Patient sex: F
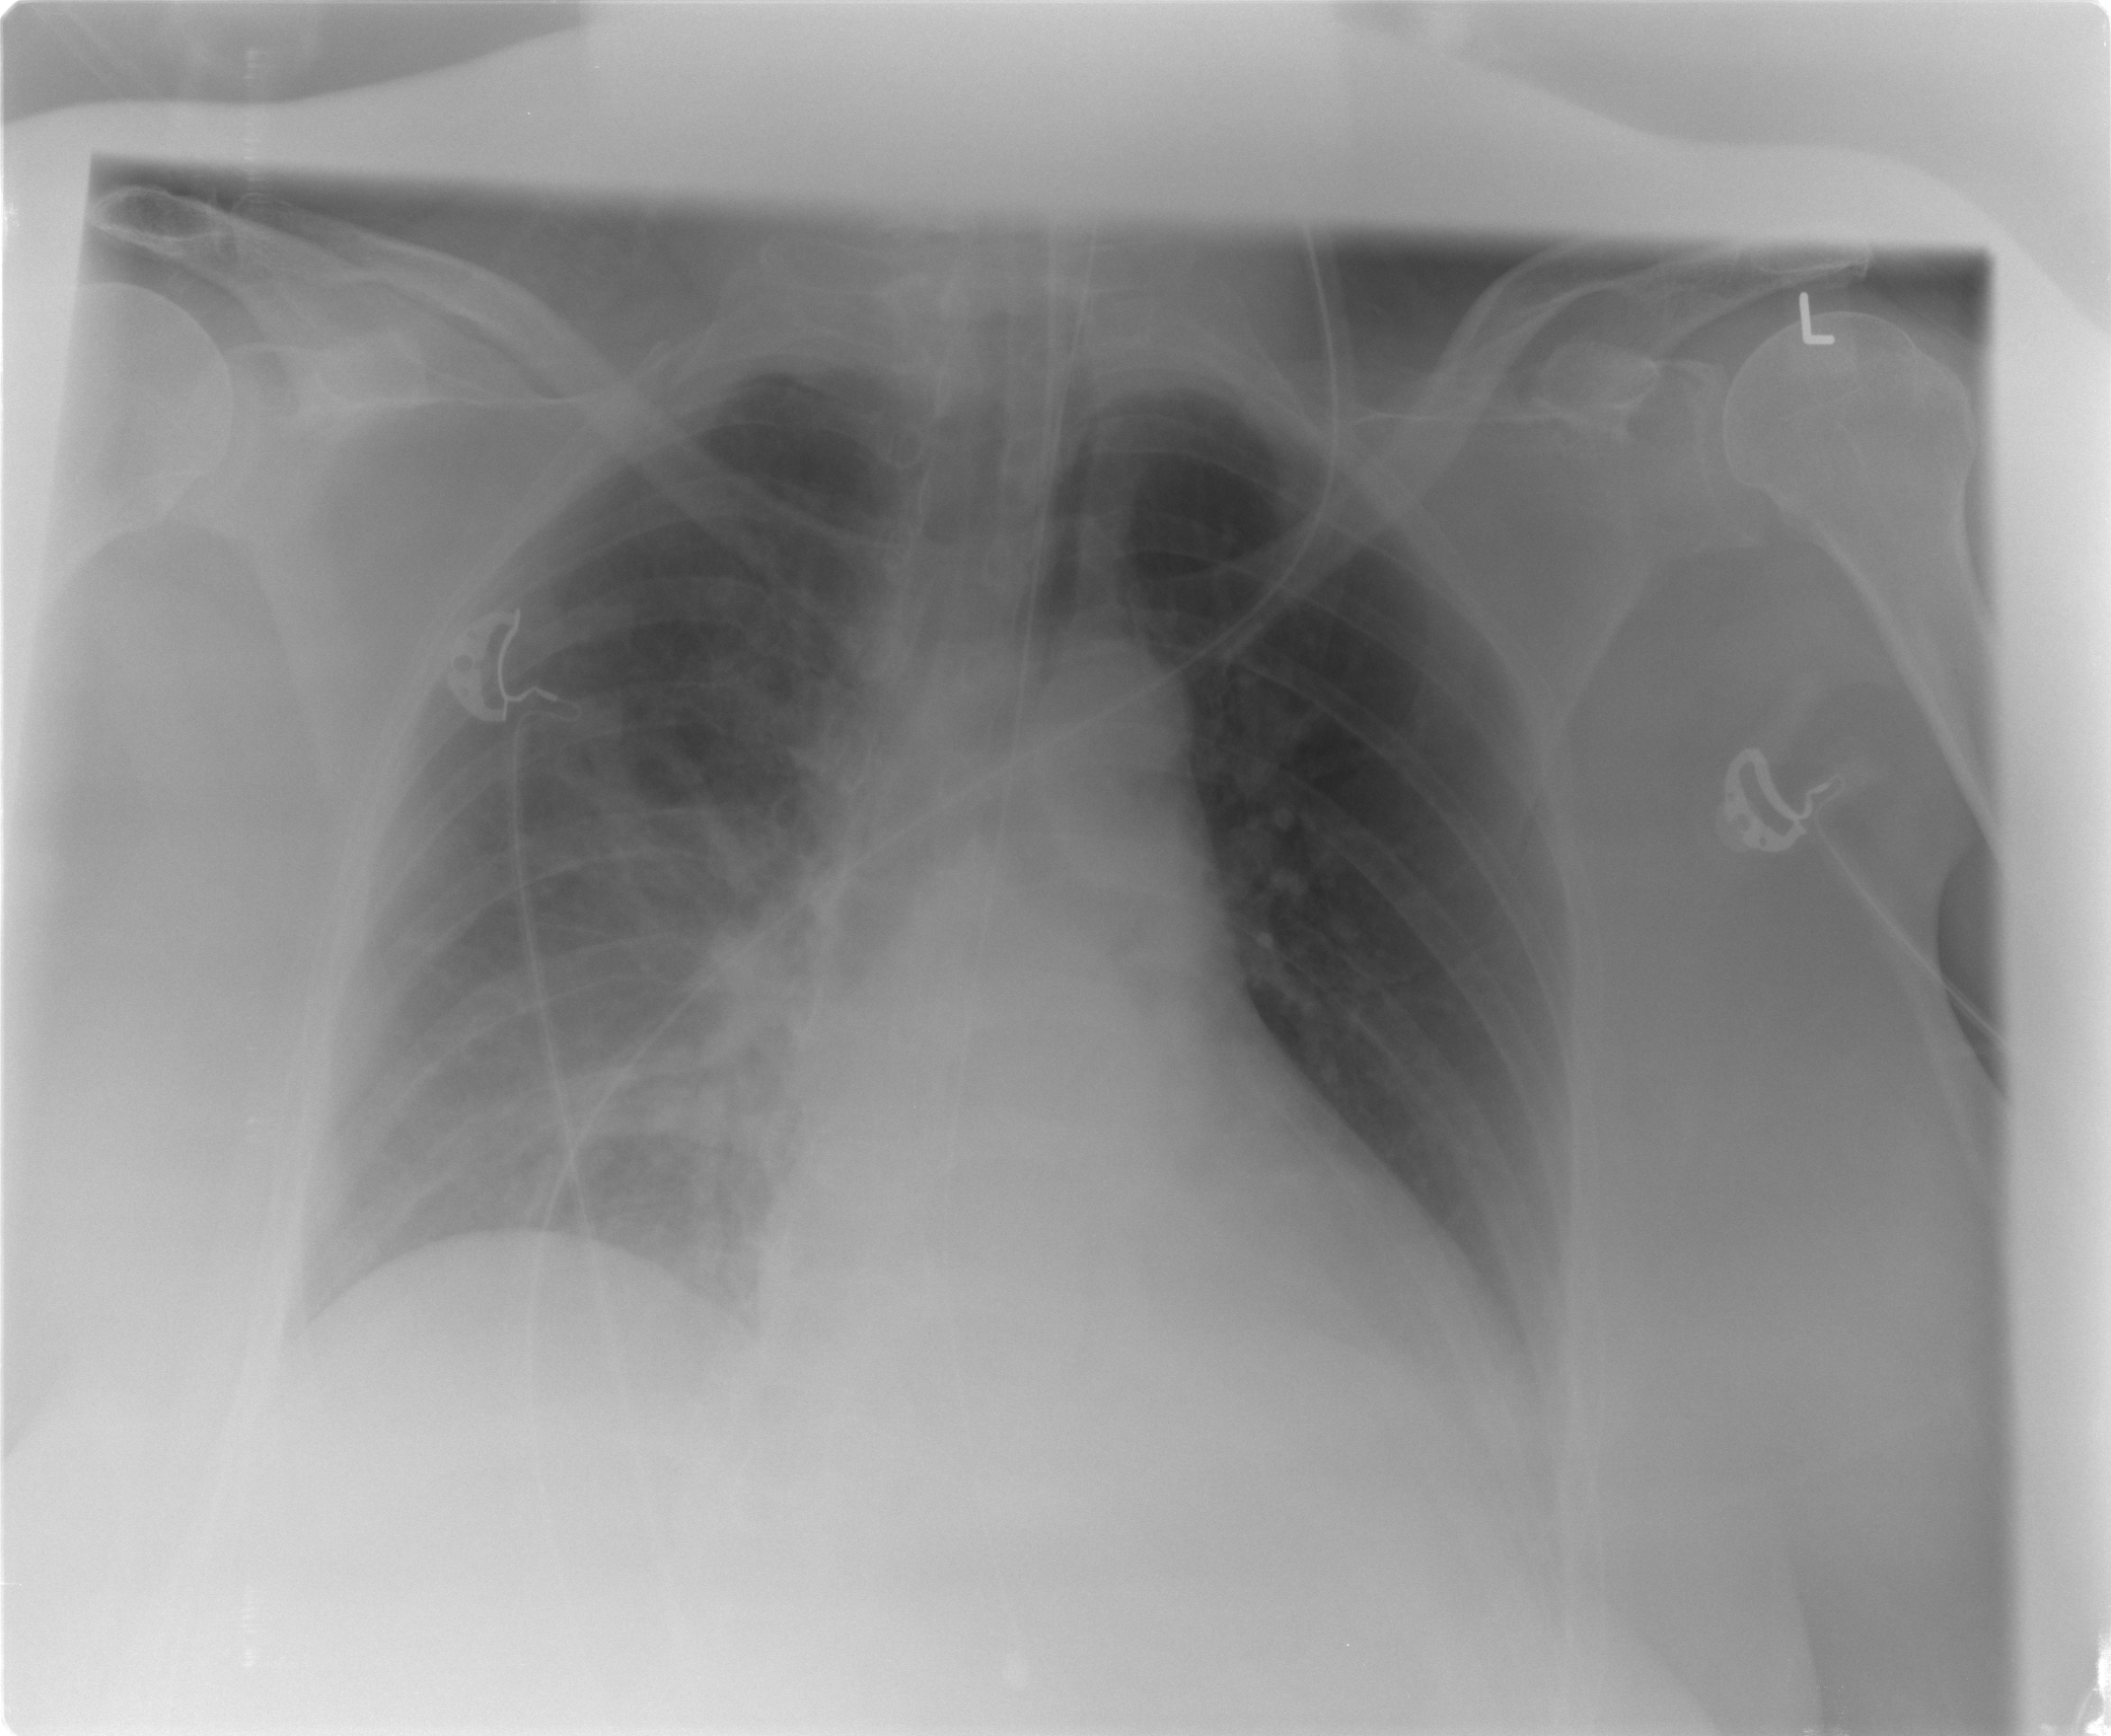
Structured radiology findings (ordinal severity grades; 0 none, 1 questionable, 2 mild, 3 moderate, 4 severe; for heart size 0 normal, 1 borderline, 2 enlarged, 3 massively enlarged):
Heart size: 0
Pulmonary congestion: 1
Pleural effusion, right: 0
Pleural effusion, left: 0
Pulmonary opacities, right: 2
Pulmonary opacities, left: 0
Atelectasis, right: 2
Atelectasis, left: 0